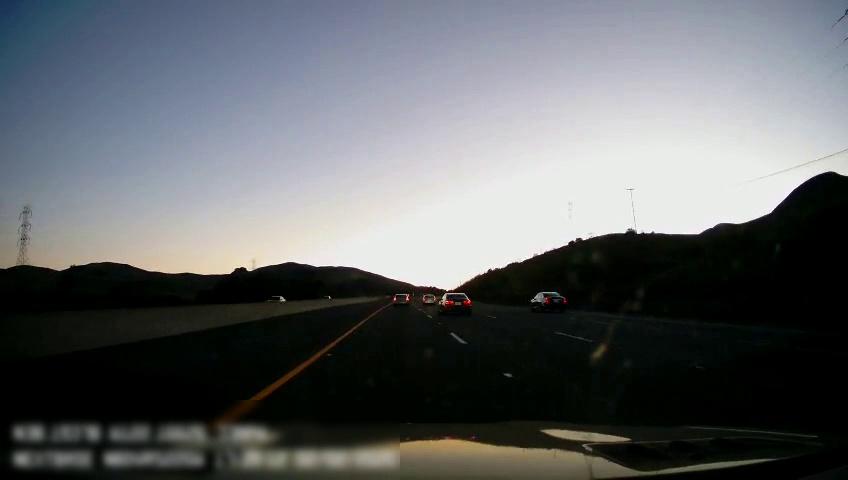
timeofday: Day
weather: Sunny
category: Drivable Space
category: Vehicles | Car
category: Vehicles | Car
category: Vehicles | Car
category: Vehicles | Car
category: Vehicles | Car
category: Vehicles | SUV
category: Lanes | Alternate Lane
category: Lanes | Current Lane
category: Lanes | Current Lane
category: Lanes | Alternate Lane
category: Lanes | Alternate Lane